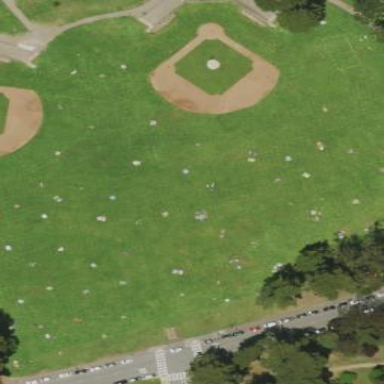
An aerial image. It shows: Grass pitch used for baseball.